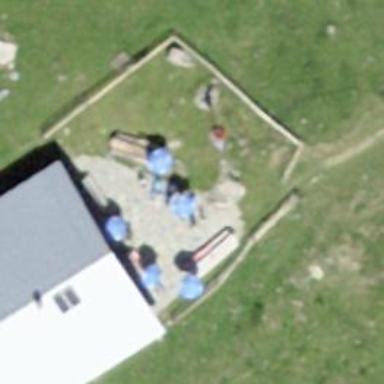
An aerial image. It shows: Isolated dwelling which is restaurant.